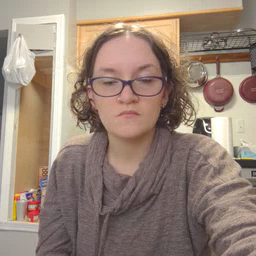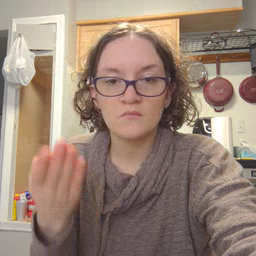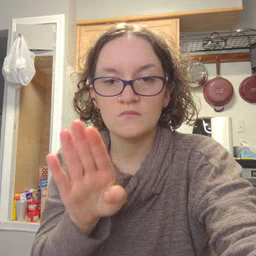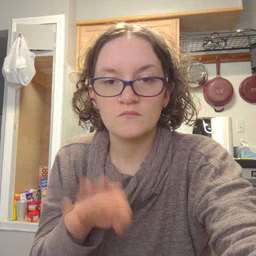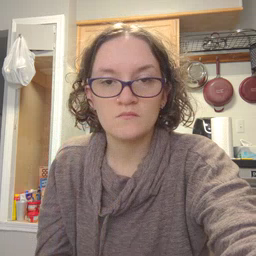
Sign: close